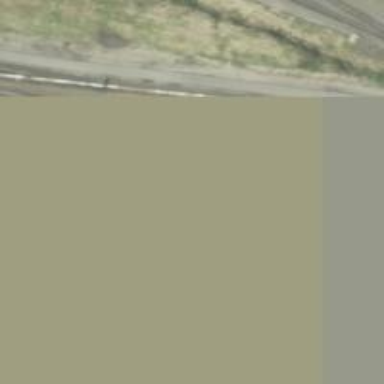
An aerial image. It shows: Railway level crossing.